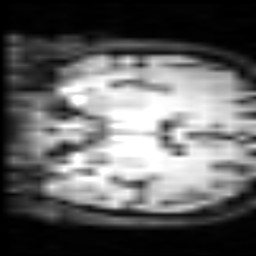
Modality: inplaneT2
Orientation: coronal